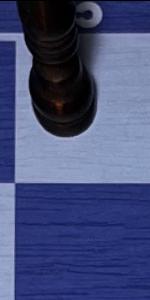
Label: Empty